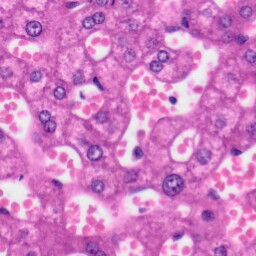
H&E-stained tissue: Liver